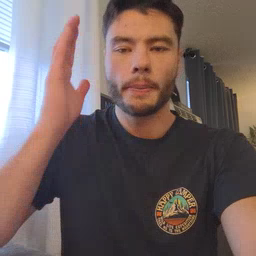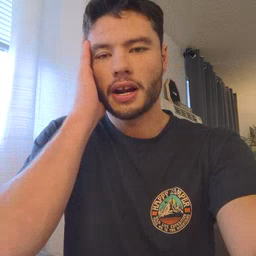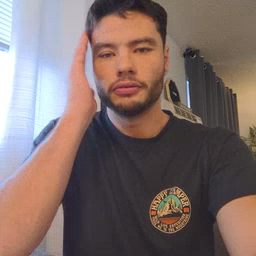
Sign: bed